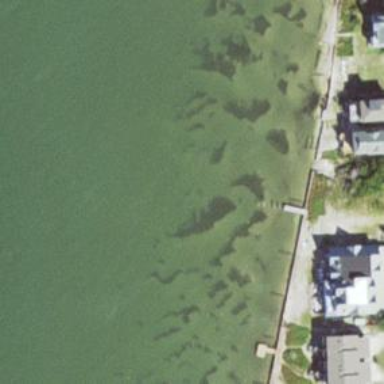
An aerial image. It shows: Man-made pier.